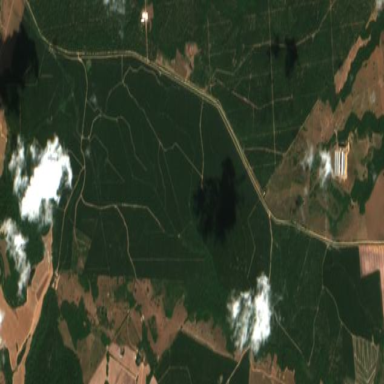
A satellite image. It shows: Orchard with oil palms trees.